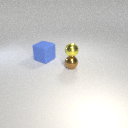
small yellow metal sphere above small brown metal sphere